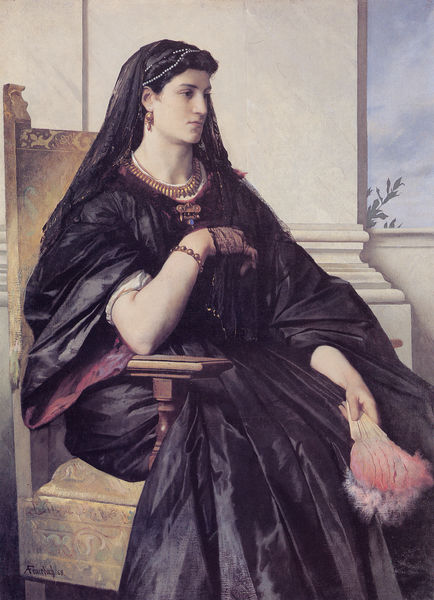
Titel: Bianca Capello
Künstler: Anselm Feuerbach
Standort: Hamburg
Institution: Kunsthalle
Schlagwörter: blau, feder, gemälde, hand, haut, himmel, kopf, laub, schatten, umhang, weiß, wolken, ocker, sitzen, ausschnitt, blumen, braun, ellbogen, fenster, frau, haar, handschuh, kleid, licht, marmor, mund, nase, ohr, ohrring, pfeiler, profil, schmuck, schwarz, stirn, stuhl, säule, blick, dame, rot, schleier, tuch, fächer, malerei, symbolismus, alt, jung, wand, architektur, arm, arme, augen, falten, federn, gesicht, haarschmuck, lang, samt, spitze, stein, trauer, bild, bildnis, hals, hände, portrait, porträt, rückenlehne, spiegel, öl, ast, brüstung, gewand, gold, haare, mantel, sessel, stoff, adel, ohrringe, pflanze, haarreif, perlen, rosa, schön, seide, traurig, kopfbedeckung, armlehne, lehne, sitz, kette, lila, pilaster, thron, witwe, melancholie, faltenwurf, ellenbogen, feinmalerei, halsschmuck, fecher, name, antike, lehnstuhl, kreuz, religion, zweig, ketten, nonne, trohn, allegorie, lorbeer, sessek, armband, armreif, armreifen, frauenportrait, mittelalter, feuerbach, müde, adelig, königin, polsterstuhl, maria, klassik, kleopatra, marie, deutschrömer, taft, wittwe, oliven, golgatha, primamalerei, seidenglanz, black, waterhouse, anselm feuerbach, fan, nana, gewands, melanchholisch, statuarisch, domina, kk, flowers, ayrm, mtelalter, veil